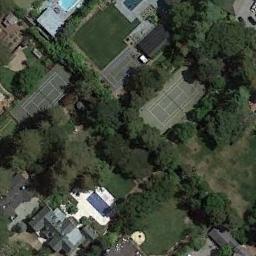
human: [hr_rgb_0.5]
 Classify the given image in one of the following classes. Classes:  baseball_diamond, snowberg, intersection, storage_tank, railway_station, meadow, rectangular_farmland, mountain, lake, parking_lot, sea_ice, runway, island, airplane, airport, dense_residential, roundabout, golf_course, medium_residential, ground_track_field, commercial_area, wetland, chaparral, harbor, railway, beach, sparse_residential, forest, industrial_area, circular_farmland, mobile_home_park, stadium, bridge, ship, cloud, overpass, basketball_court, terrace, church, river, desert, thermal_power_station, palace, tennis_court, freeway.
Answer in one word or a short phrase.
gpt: tennis_court